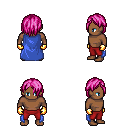
a pixel art fantasy rpg character, male body template, human, dark skin, blue cape, red pants, pink bangs hairstyle, gold gloves, four views (front, back, left, right), 2x2 character sprite sheet, small pixel art, hard edges, no anti-aliasing